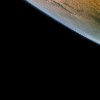
Label: space